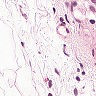
Metastatic tissue present: no